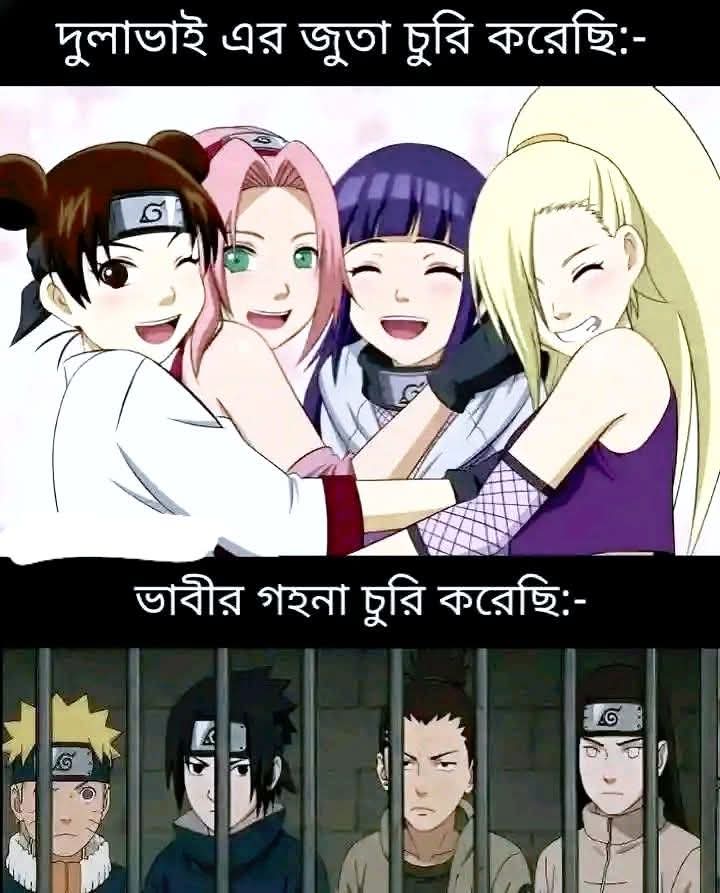
Text: দুলাভাই এর জুতা চুরি করেছি:-
ভাবীর গহনা চুরি করেছি:-
Label: Non Hate